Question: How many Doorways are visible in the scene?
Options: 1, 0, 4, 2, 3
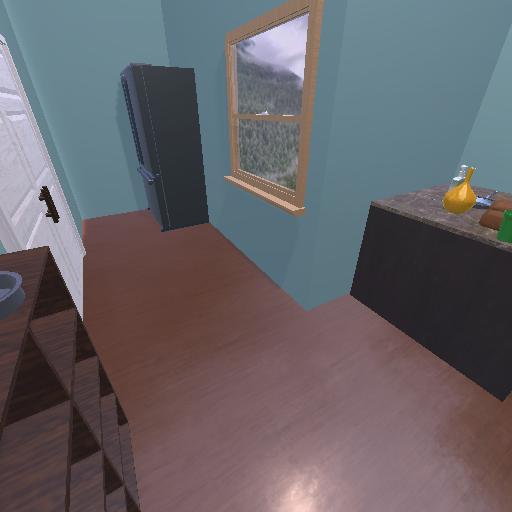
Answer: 1